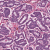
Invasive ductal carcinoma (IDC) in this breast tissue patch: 1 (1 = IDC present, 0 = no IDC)